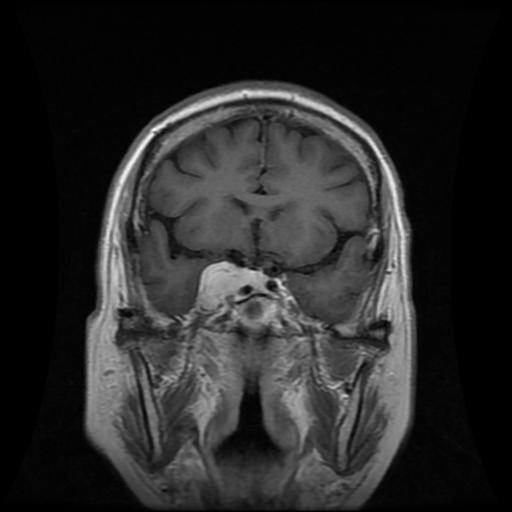
Label: meningioma